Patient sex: M
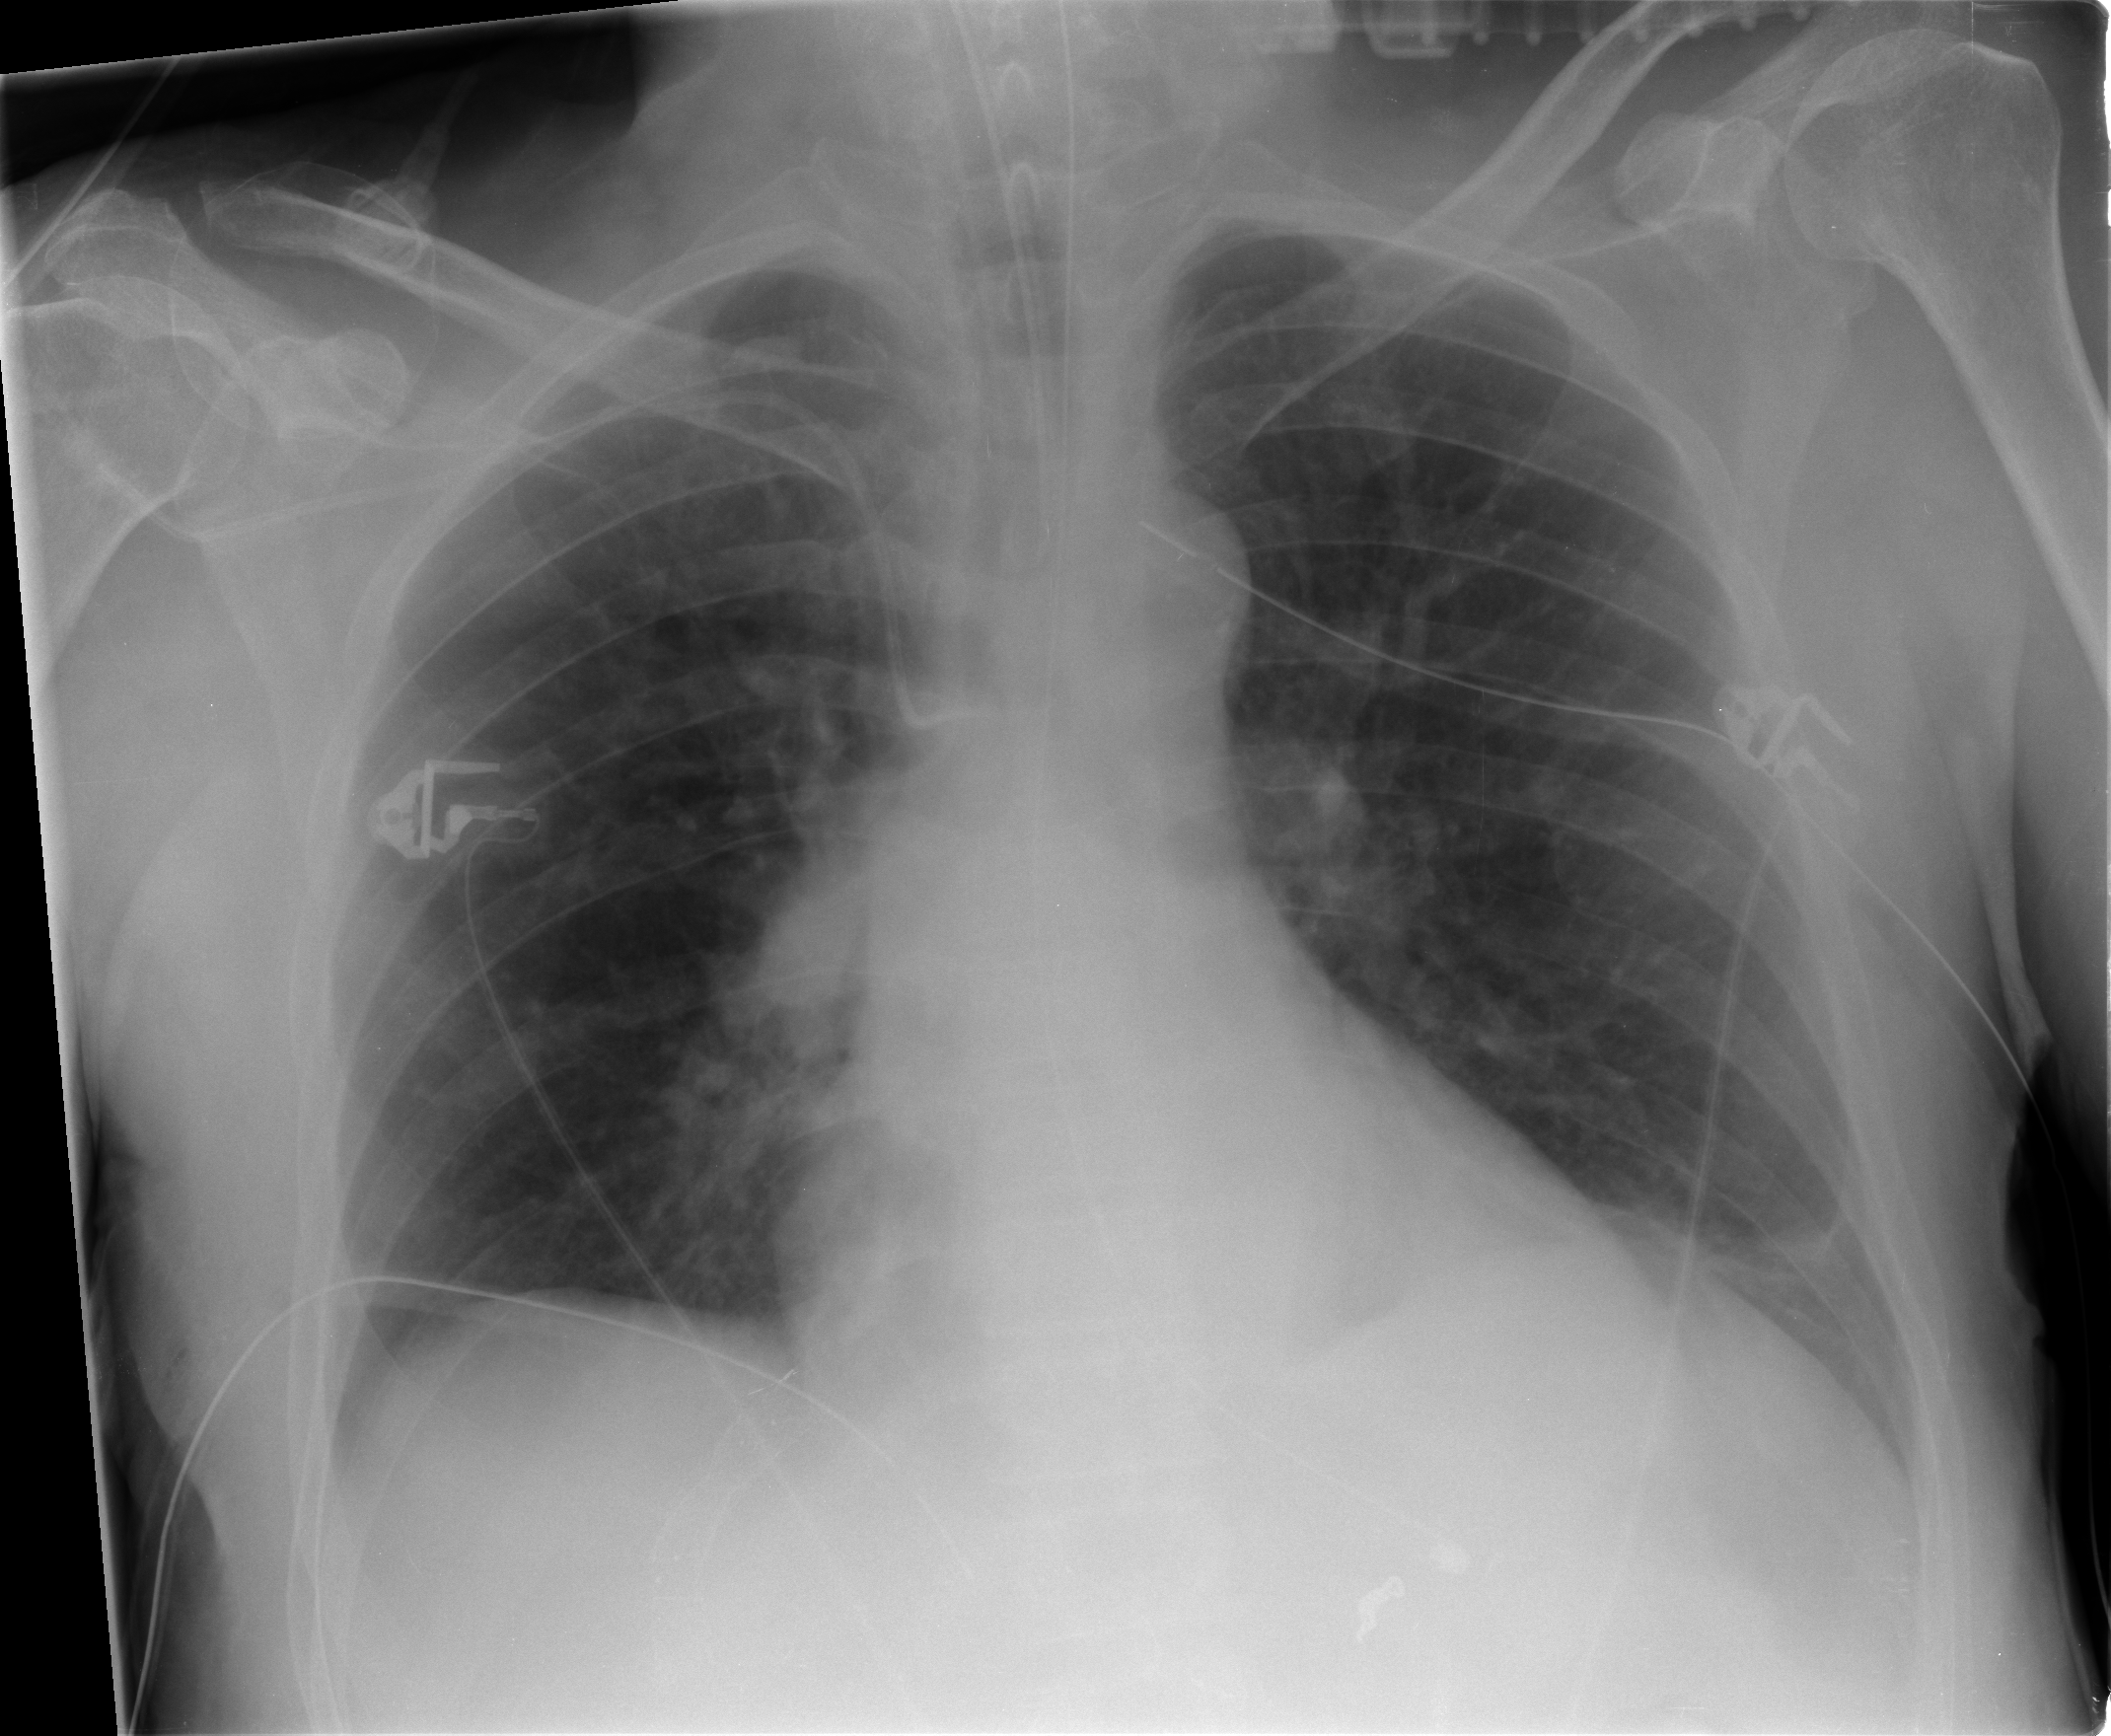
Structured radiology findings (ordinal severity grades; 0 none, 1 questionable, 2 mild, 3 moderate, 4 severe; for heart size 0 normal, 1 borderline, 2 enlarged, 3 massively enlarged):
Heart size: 2
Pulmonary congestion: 2
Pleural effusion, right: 0
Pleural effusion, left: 0
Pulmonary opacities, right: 0
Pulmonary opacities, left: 1
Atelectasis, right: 2
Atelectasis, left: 2